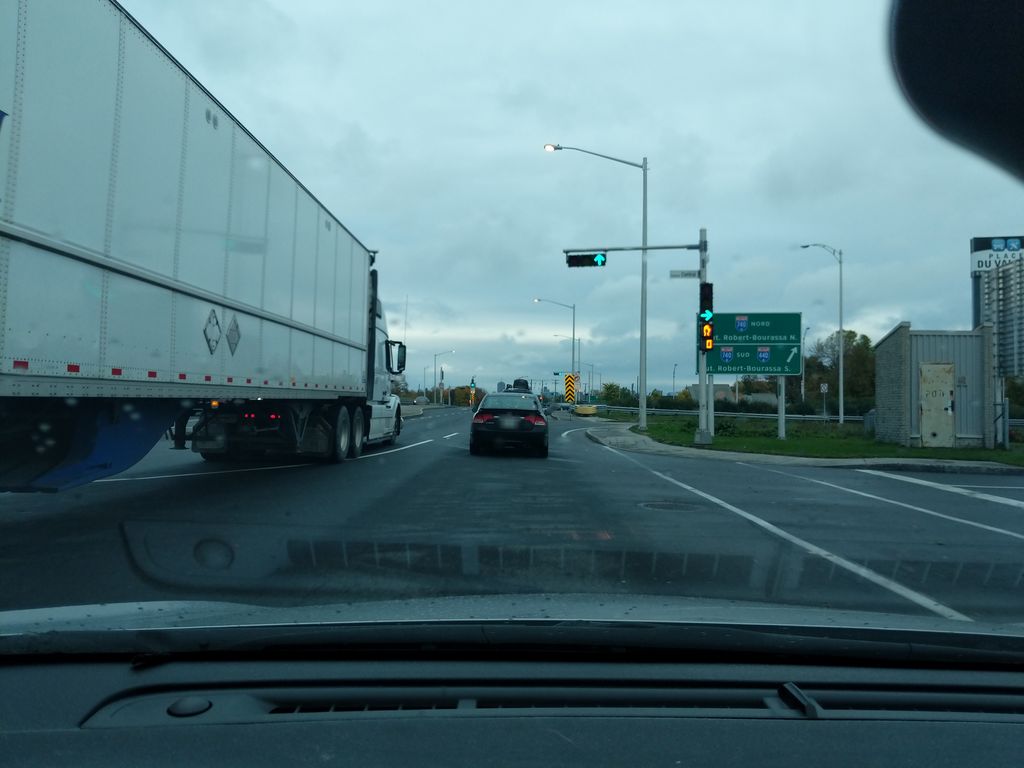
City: quebec_city